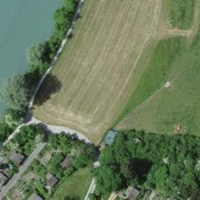
EUNIS habitat code: 53
Species observed at this site:
Tettigonia viridissima
Acer campestre
Pseudochorthippus parallelus
Taraxacum officinale
Prunus spinosa
Cinclus cinclus
Chorthippus biguttulus
Turdus merula